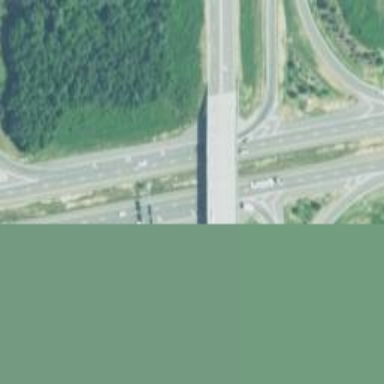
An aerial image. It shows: Motorway junction.